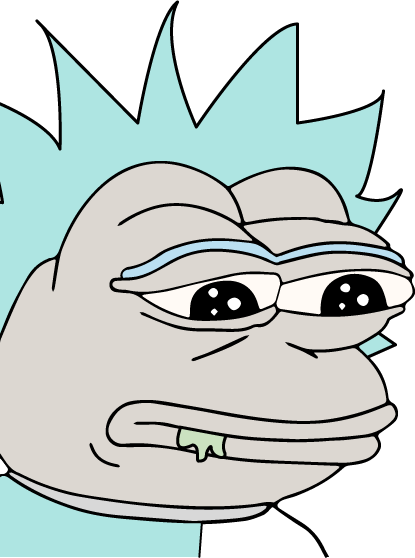
Label: 5_Pepe